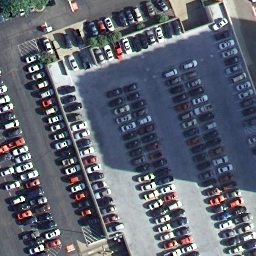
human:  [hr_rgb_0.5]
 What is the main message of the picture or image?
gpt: parking lot